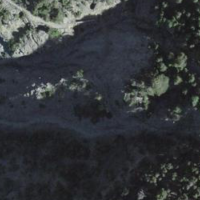
EUNIS habitat code: 43
Species observed at this site:
Parnassius apollo